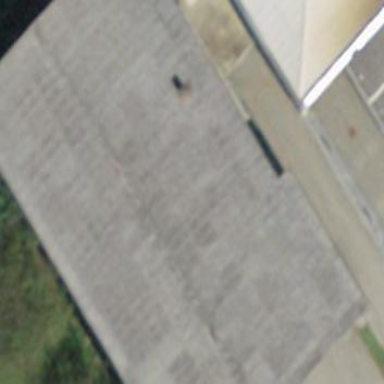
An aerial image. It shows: Industrial building.